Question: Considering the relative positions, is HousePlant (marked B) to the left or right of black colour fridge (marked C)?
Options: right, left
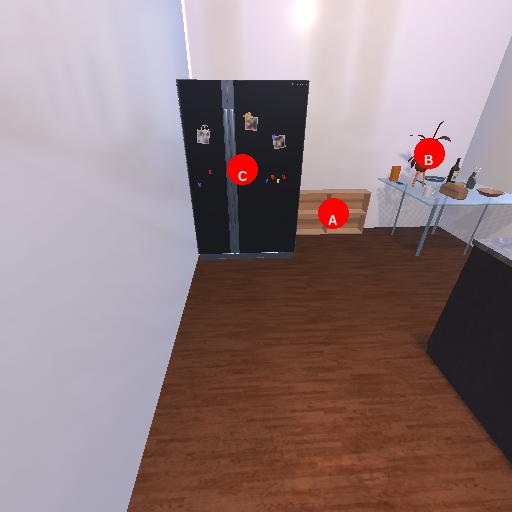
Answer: right